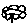
Label: flower